RGB frame:
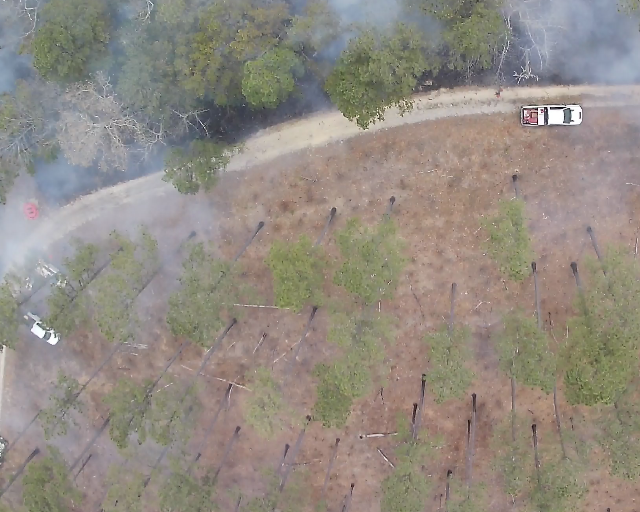
Thermal frame:
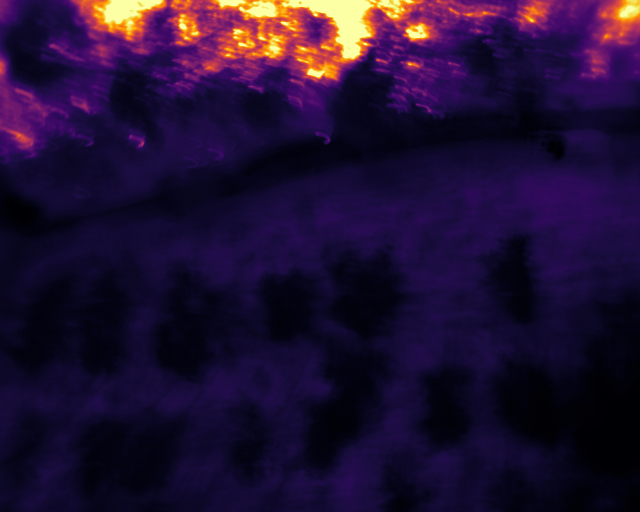
Captured: 2026-02-26 03:08:10
Pixels at or above 80 °C: 11554 (fraction of frame: 0.03526)